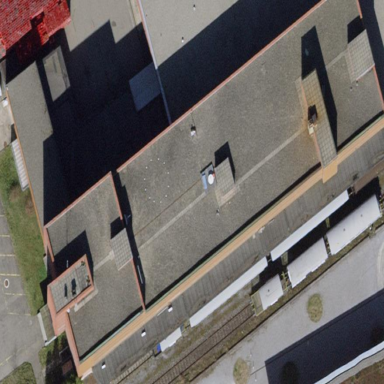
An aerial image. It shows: Warehouse with flat roof.